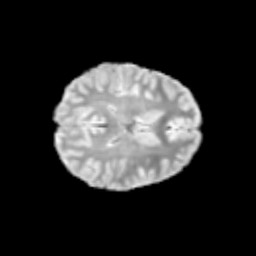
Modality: T2w
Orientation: axial
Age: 10
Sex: female
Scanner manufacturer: siemens
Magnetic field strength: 3 T
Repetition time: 3.8 s
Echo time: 0.07 s